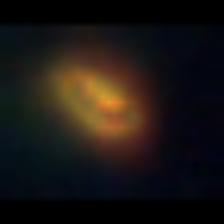
Taxon: Unknown_phyto
Group: Unknown